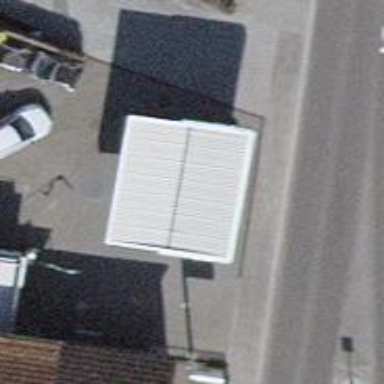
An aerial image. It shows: Fuel station.